Question: I was wondering if anyone could take a look at this site <URL>
Any help would be much appreciated! Thanks!

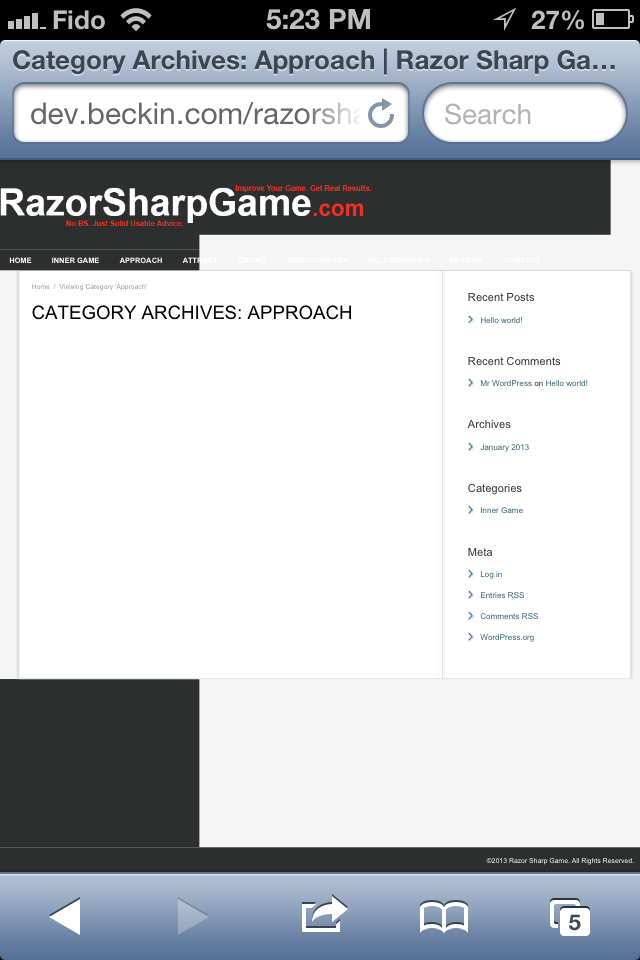
Answer: Iphone debug console says it has an issue with the view port meta tag.
'<meta name="viewport" content="width=device-width; initial-scale=1.0; maximum-scale=1.0;">'
Not sure if that has something to do with it?